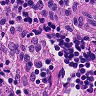
Metastatic tissue present: no